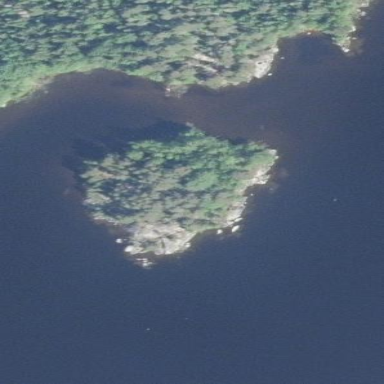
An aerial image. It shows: Islet surrounded by forest.